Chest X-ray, AP view. Patient: 66 years old, sex M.
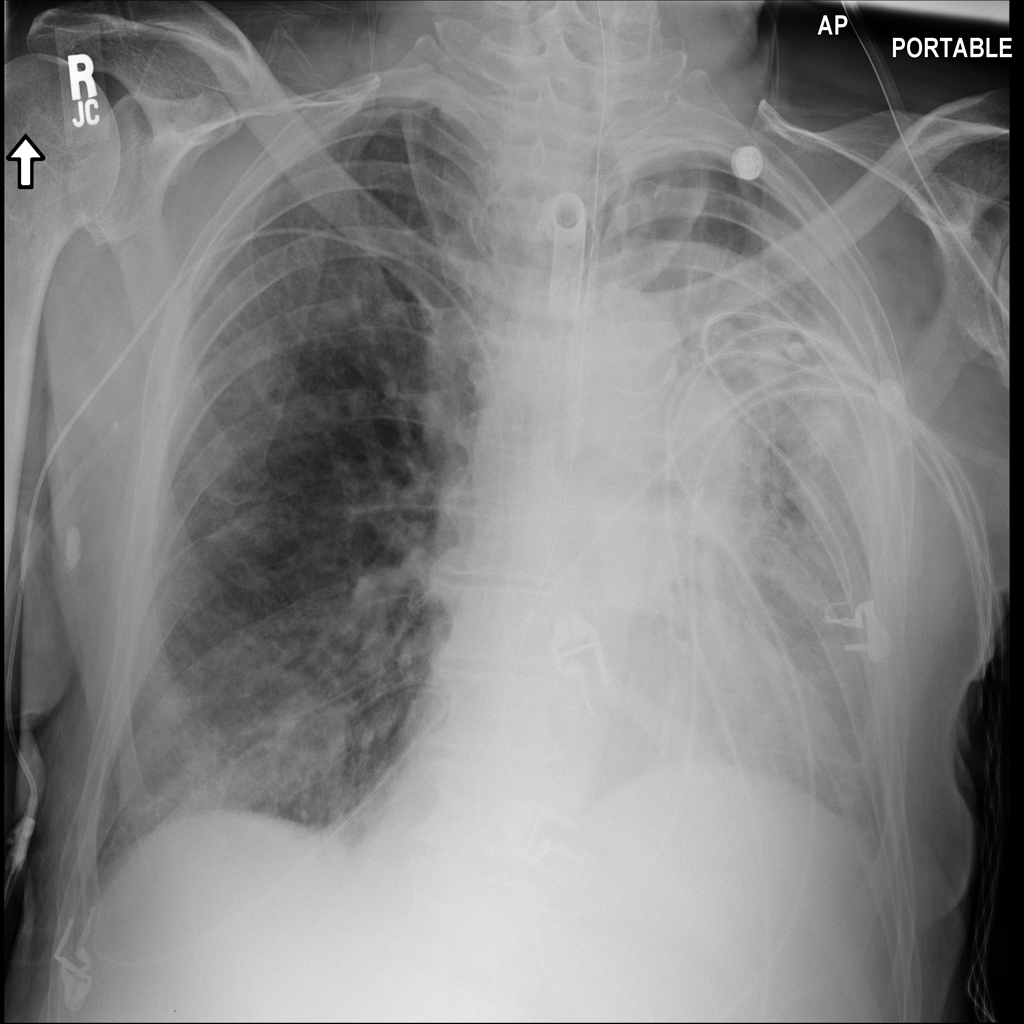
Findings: Infiltration, Nodule